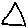
Label: triangle